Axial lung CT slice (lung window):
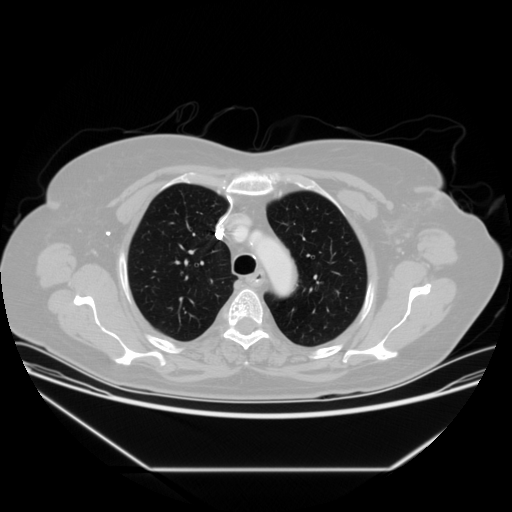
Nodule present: no